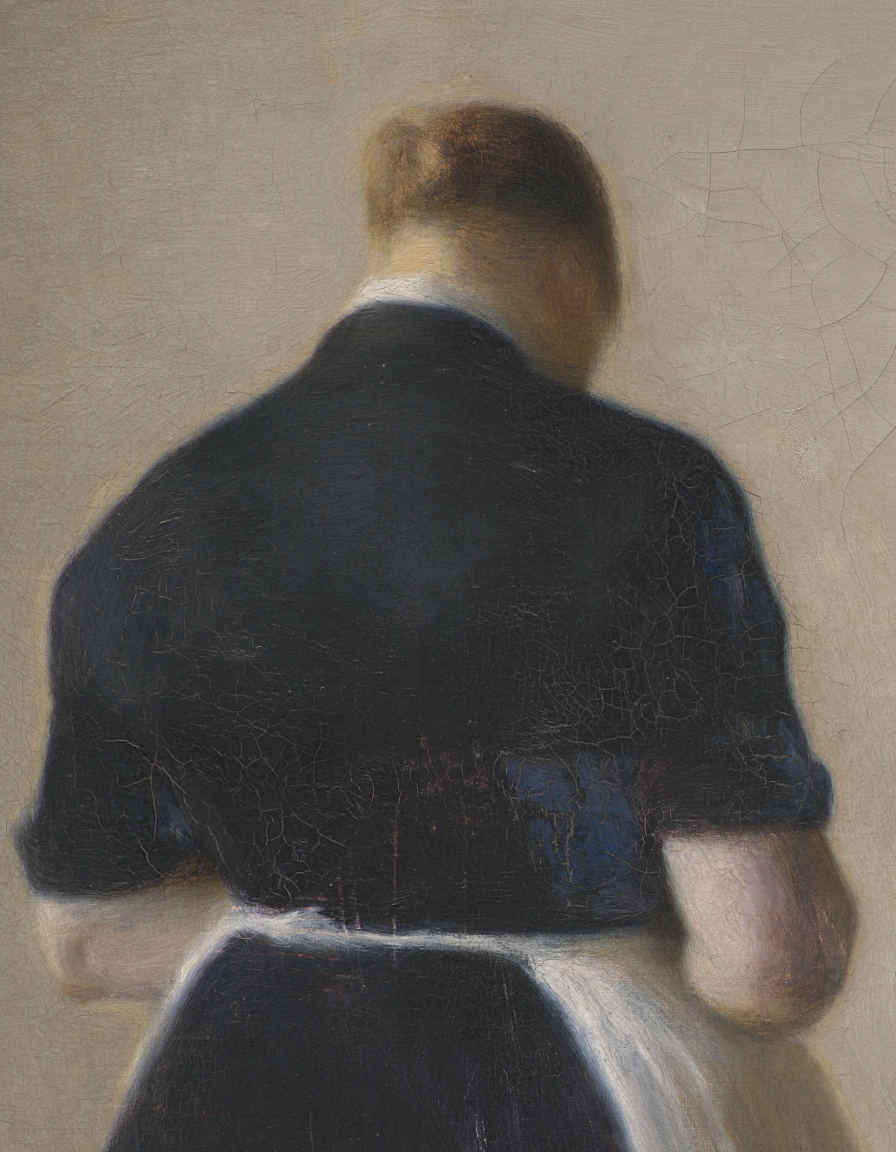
portrait painting, medium, bright diffused light, woman in dark dress with white apron and white collar seen from behind, short reddish hair, arms bent forward in concentration, plain pale beige wall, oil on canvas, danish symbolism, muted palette